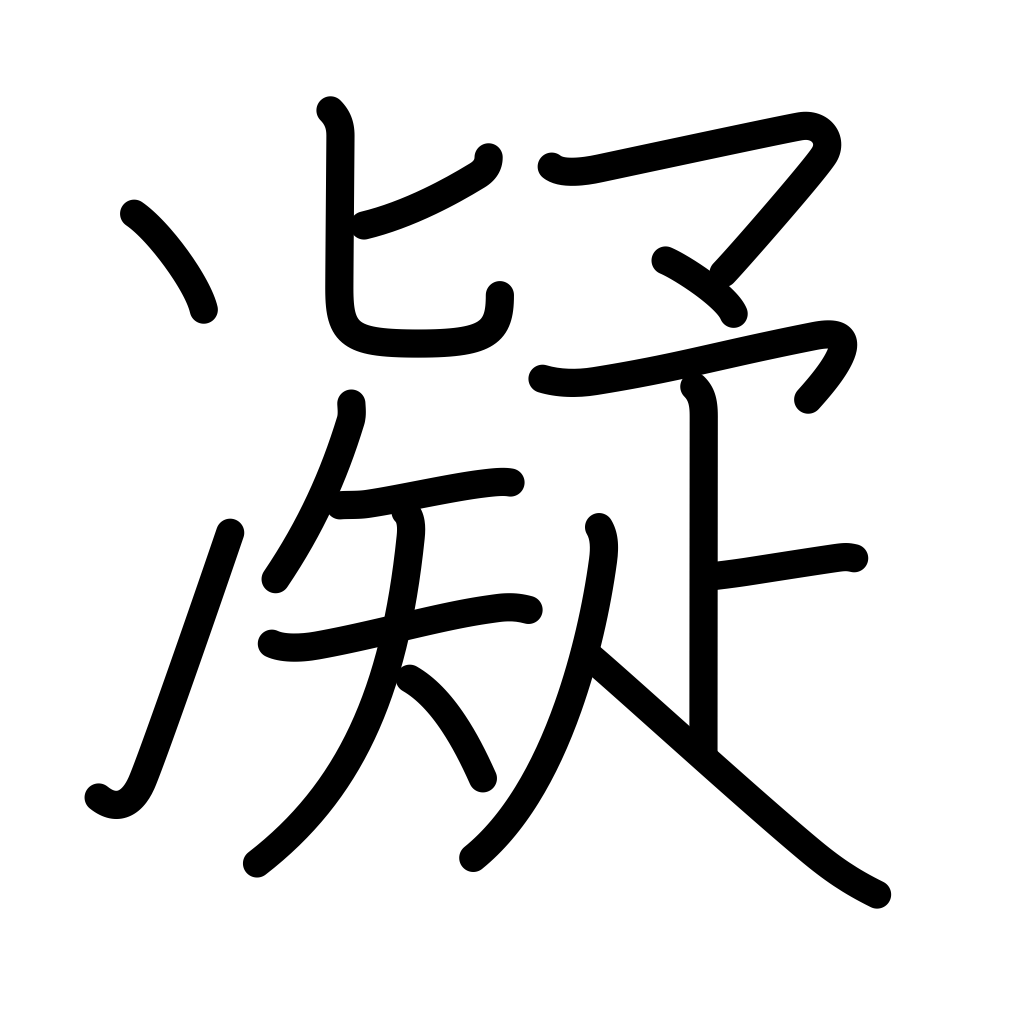
Meaning: congeal, freeze, stiff, be absorbed in